Interaction volume radius: 5 \u00c5
Interaction volume height: 30 \u00c5
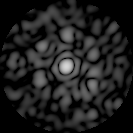
Disorder parameter: 0.7458